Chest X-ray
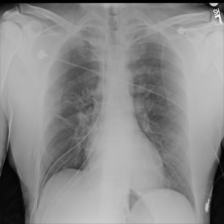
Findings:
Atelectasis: positive
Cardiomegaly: negative
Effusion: negative
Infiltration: negative
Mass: negative
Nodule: negative
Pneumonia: negative
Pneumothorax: negative
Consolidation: negative
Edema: negative
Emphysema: negative
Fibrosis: negative
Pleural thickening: negative
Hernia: negative